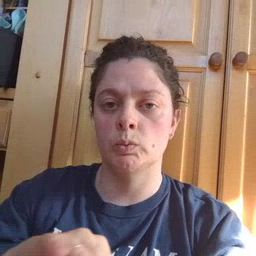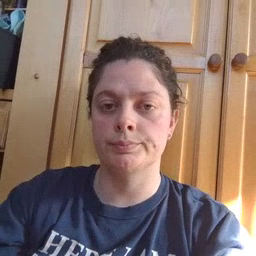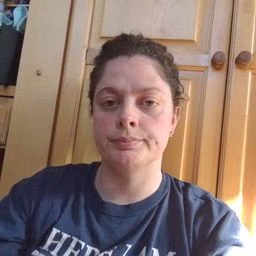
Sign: pool